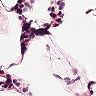
Metastatic tissue present: no